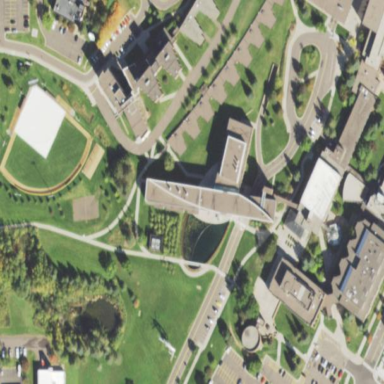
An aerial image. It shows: University building.